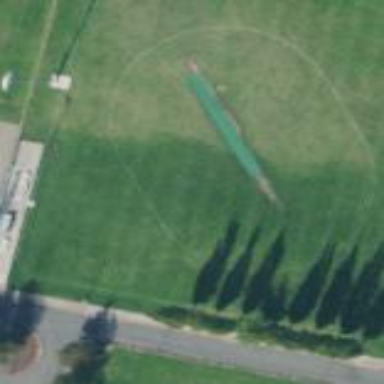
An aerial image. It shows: Cricket pitch for leisure and sport activities.